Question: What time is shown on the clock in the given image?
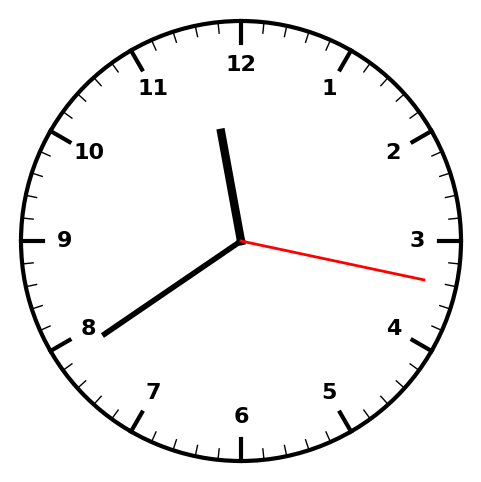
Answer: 11:39:17